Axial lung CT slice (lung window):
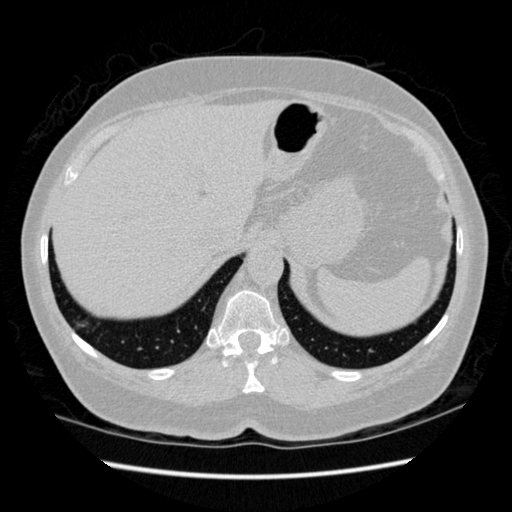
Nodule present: no